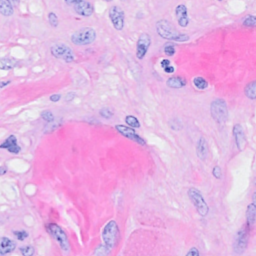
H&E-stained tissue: Breast